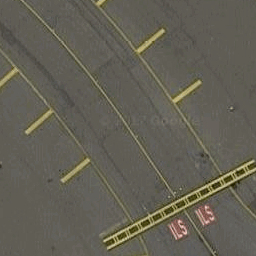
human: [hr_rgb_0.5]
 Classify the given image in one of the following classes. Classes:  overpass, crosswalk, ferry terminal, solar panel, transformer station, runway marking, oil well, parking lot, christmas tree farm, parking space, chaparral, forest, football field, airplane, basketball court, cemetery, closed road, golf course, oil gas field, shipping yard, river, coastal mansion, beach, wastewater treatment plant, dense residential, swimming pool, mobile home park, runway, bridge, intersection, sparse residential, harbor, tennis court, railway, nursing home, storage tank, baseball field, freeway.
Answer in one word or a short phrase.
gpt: runway marking